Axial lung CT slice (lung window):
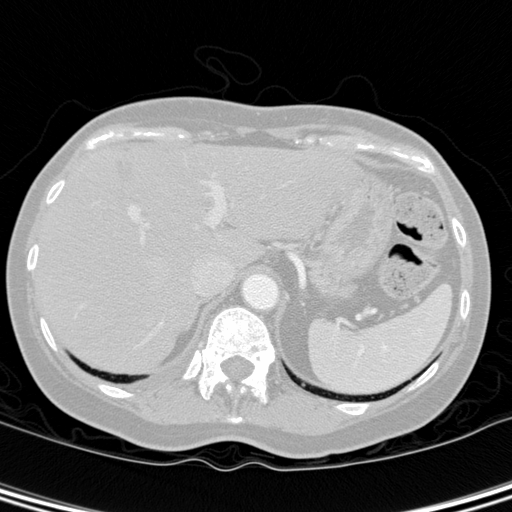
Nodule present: no